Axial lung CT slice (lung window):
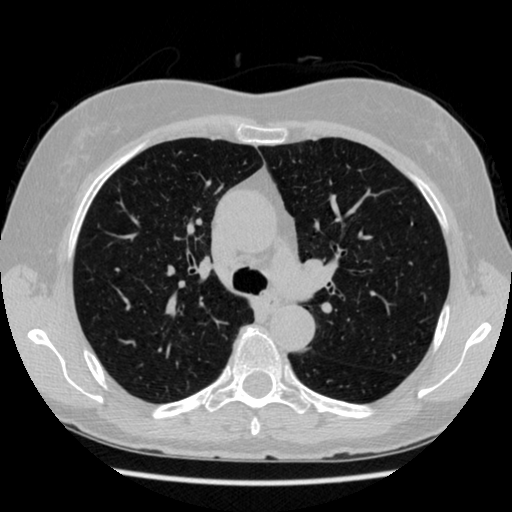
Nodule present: no